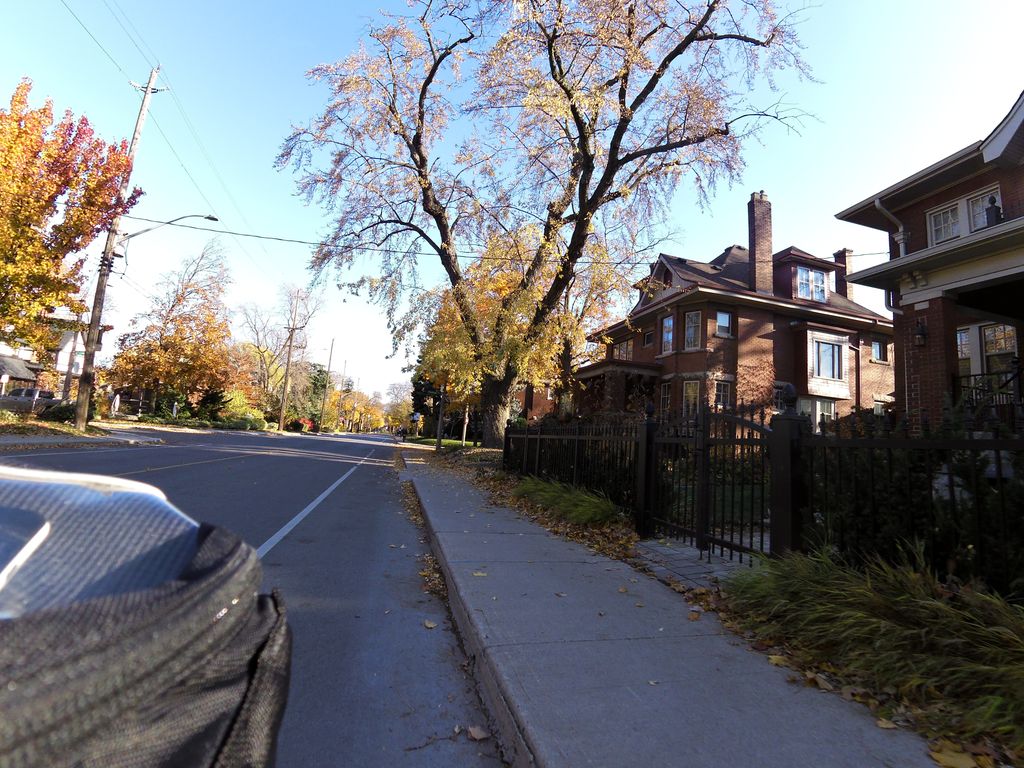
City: hamilton